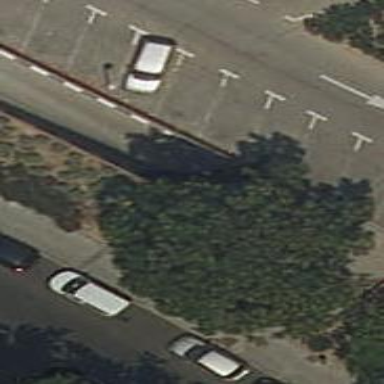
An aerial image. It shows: Parking entrance.